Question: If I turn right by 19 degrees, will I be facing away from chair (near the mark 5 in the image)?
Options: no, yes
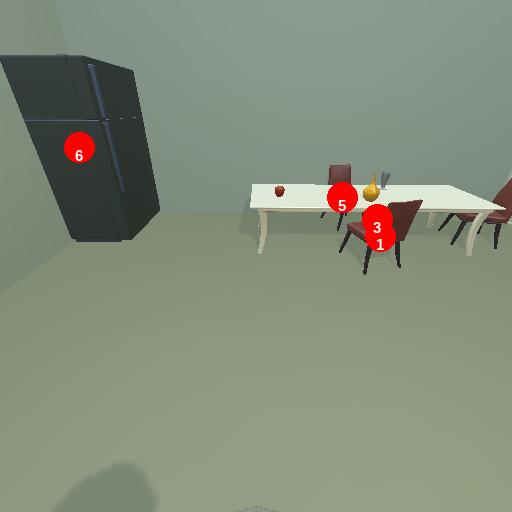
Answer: no